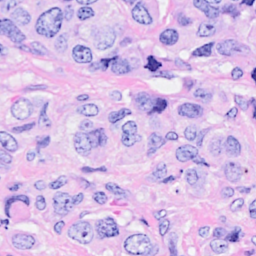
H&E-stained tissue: Breast